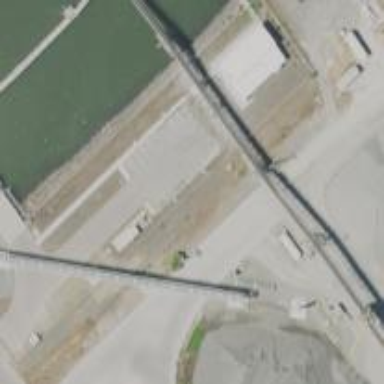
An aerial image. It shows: Dock located along the waterway.